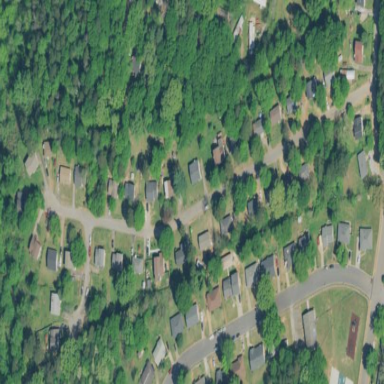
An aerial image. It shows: Residential area within neighborhood.